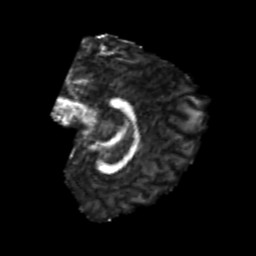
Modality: FA
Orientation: sagittal
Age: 20
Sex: male
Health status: healthy
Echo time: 0.074 s